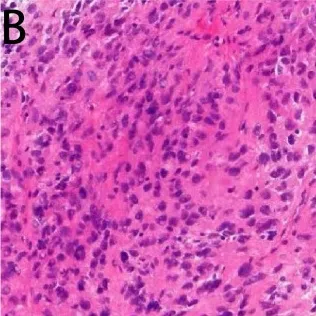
Pathology images. Panel (B) is a pathological image of an axillary puncture captured by light microscopy under a x200 magnifying glass. Malignant tumor cells were detected in the image.
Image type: pathology (h&e)